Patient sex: F
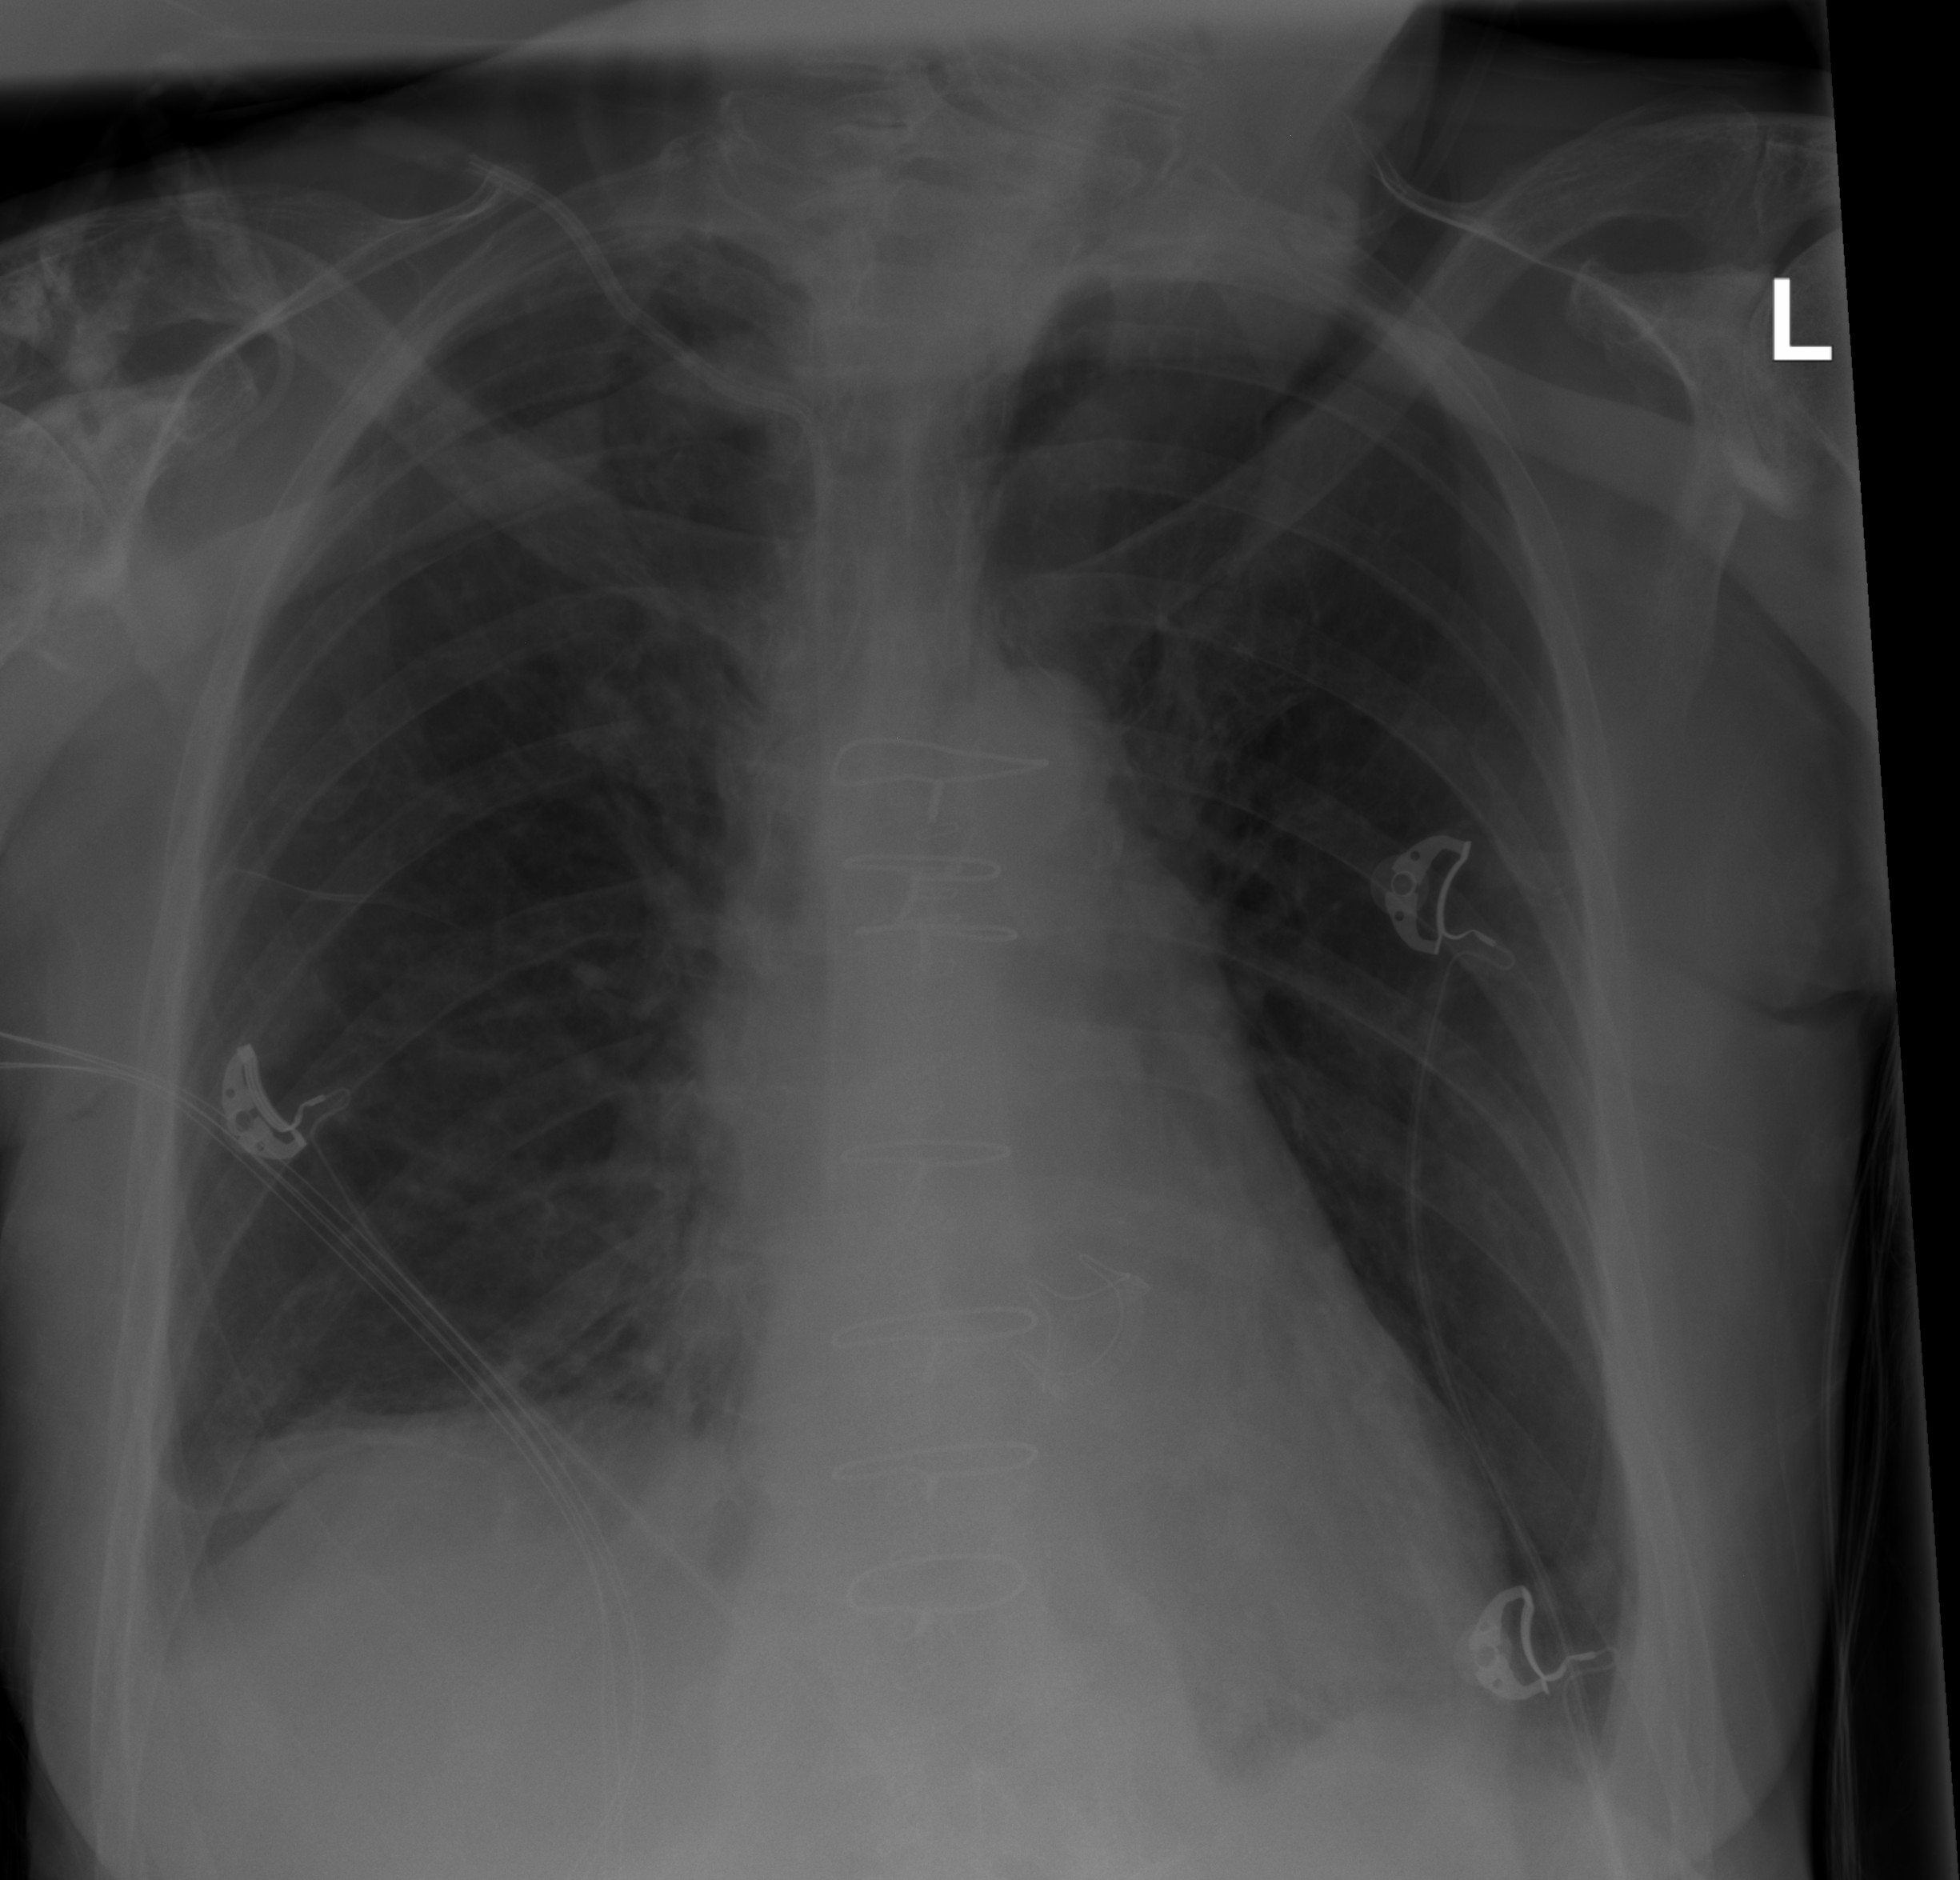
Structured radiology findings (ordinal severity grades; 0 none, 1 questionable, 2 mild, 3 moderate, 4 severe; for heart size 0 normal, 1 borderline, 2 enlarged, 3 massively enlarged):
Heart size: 1
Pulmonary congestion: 1
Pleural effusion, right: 2
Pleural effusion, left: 2
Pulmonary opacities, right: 0
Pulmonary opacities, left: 0
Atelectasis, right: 2
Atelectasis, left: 2